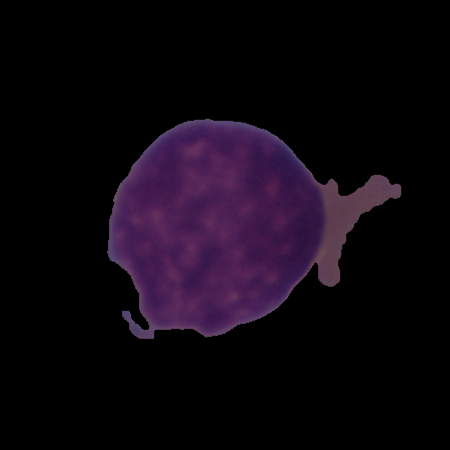
Label: healthy